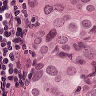
Metastatic tissue present: yes